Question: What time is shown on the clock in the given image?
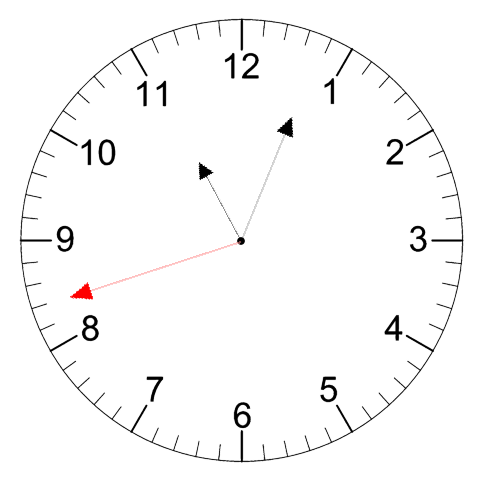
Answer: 11:03:42